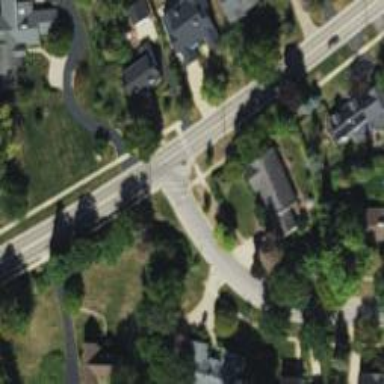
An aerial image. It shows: Crossing road.